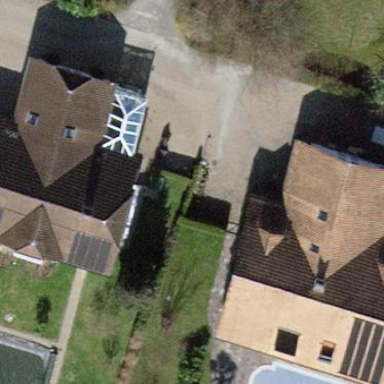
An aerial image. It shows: Detached building.